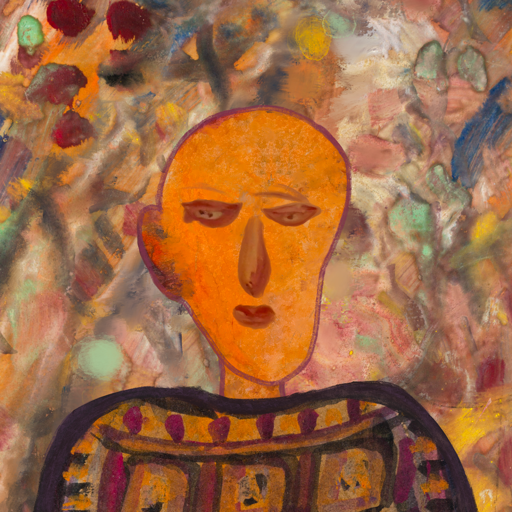
Background: Mother_And_Son_Mother, Head And Neck Front: Hypocrite, Face Front: Pious_Lady, Bust: Doll, Hair Front: Blank, Head Accessory: Blank, Second Necklace: Blank, Necklace: Blank, Baby: Blank